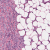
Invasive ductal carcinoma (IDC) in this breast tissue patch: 1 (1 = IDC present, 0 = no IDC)